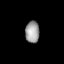
Tissue: lung
Cell type: Epithelial cells
Senescence score: 0.2053
Nuclear area (px): 305
Mean DAPI intensity: 153.889